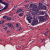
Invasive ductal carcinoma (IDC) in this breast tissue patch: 0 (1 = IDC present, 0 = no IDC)